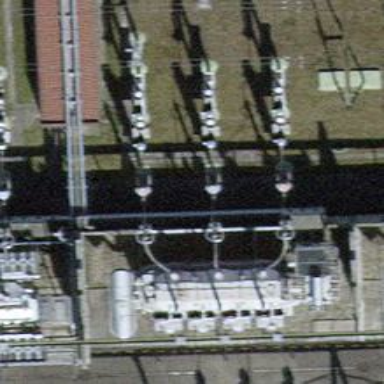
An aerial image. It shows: Insulator used in power equipment.